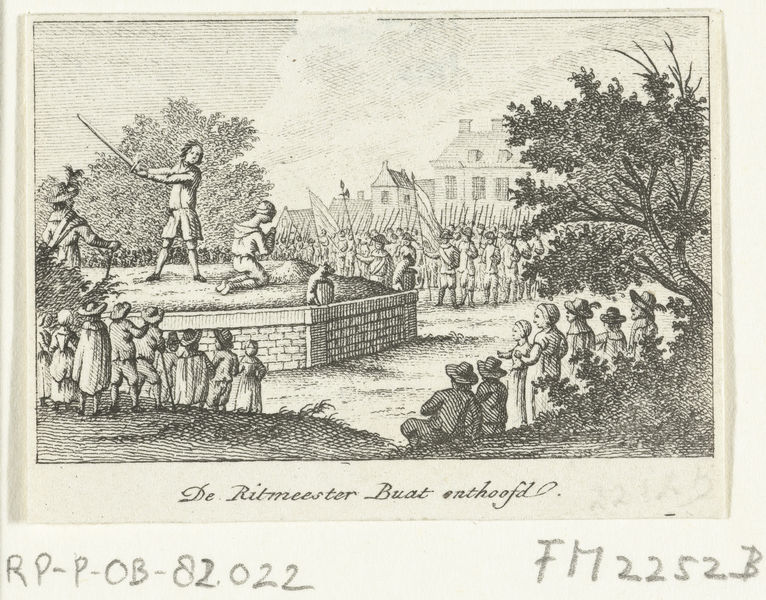
Titel: Onthoofding van Henri de Fleury de Coulan Buat, in Den Haag
Standort: Amsterdam
Institution: Rijksmuseum
Schlagwörter: soldiers, sword, drawing, army, public, postcard, crowds, golf, blood, execution, prisoner, horror, beheading, captive, awful, traitor, executions, capital punishment, beheadings, mobs